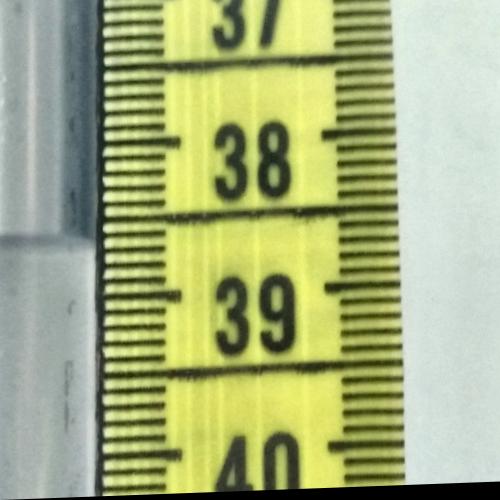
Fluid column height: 38.7 cm